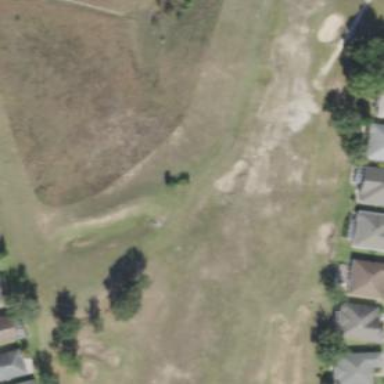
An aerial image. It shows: Golf fairway surrounded by grass.